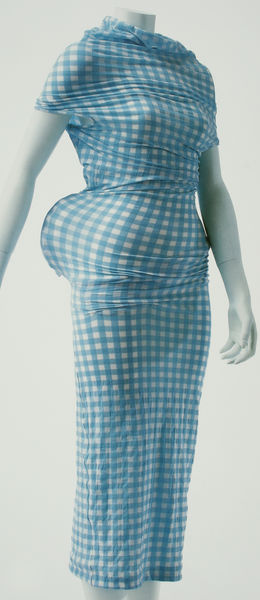
Titel: Kleid
Künstler: Rei Kawakubo
Standort: Kyoto (Japan)
Institution: Kyoto Costume Institute
Schlagwörter: blau, frau, kariert, kleid, weiss, karo, rock, gewand, stoff, eng, kurz, eiss, hüfte, durchsichtig, tailliert, verzogen, kyoto, blauw, stretch